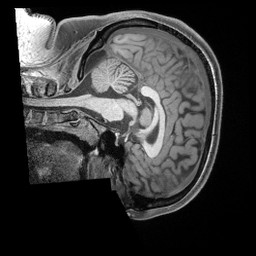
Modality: T1w
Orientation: sagittal
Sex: female
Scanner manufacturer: siemens
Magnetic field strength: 3 T
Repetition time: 2.4 s
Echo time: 0.00222 s